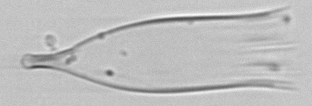
Label: Favella